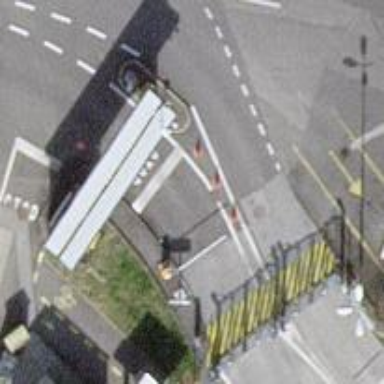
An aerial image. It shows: Lift gate barrier.